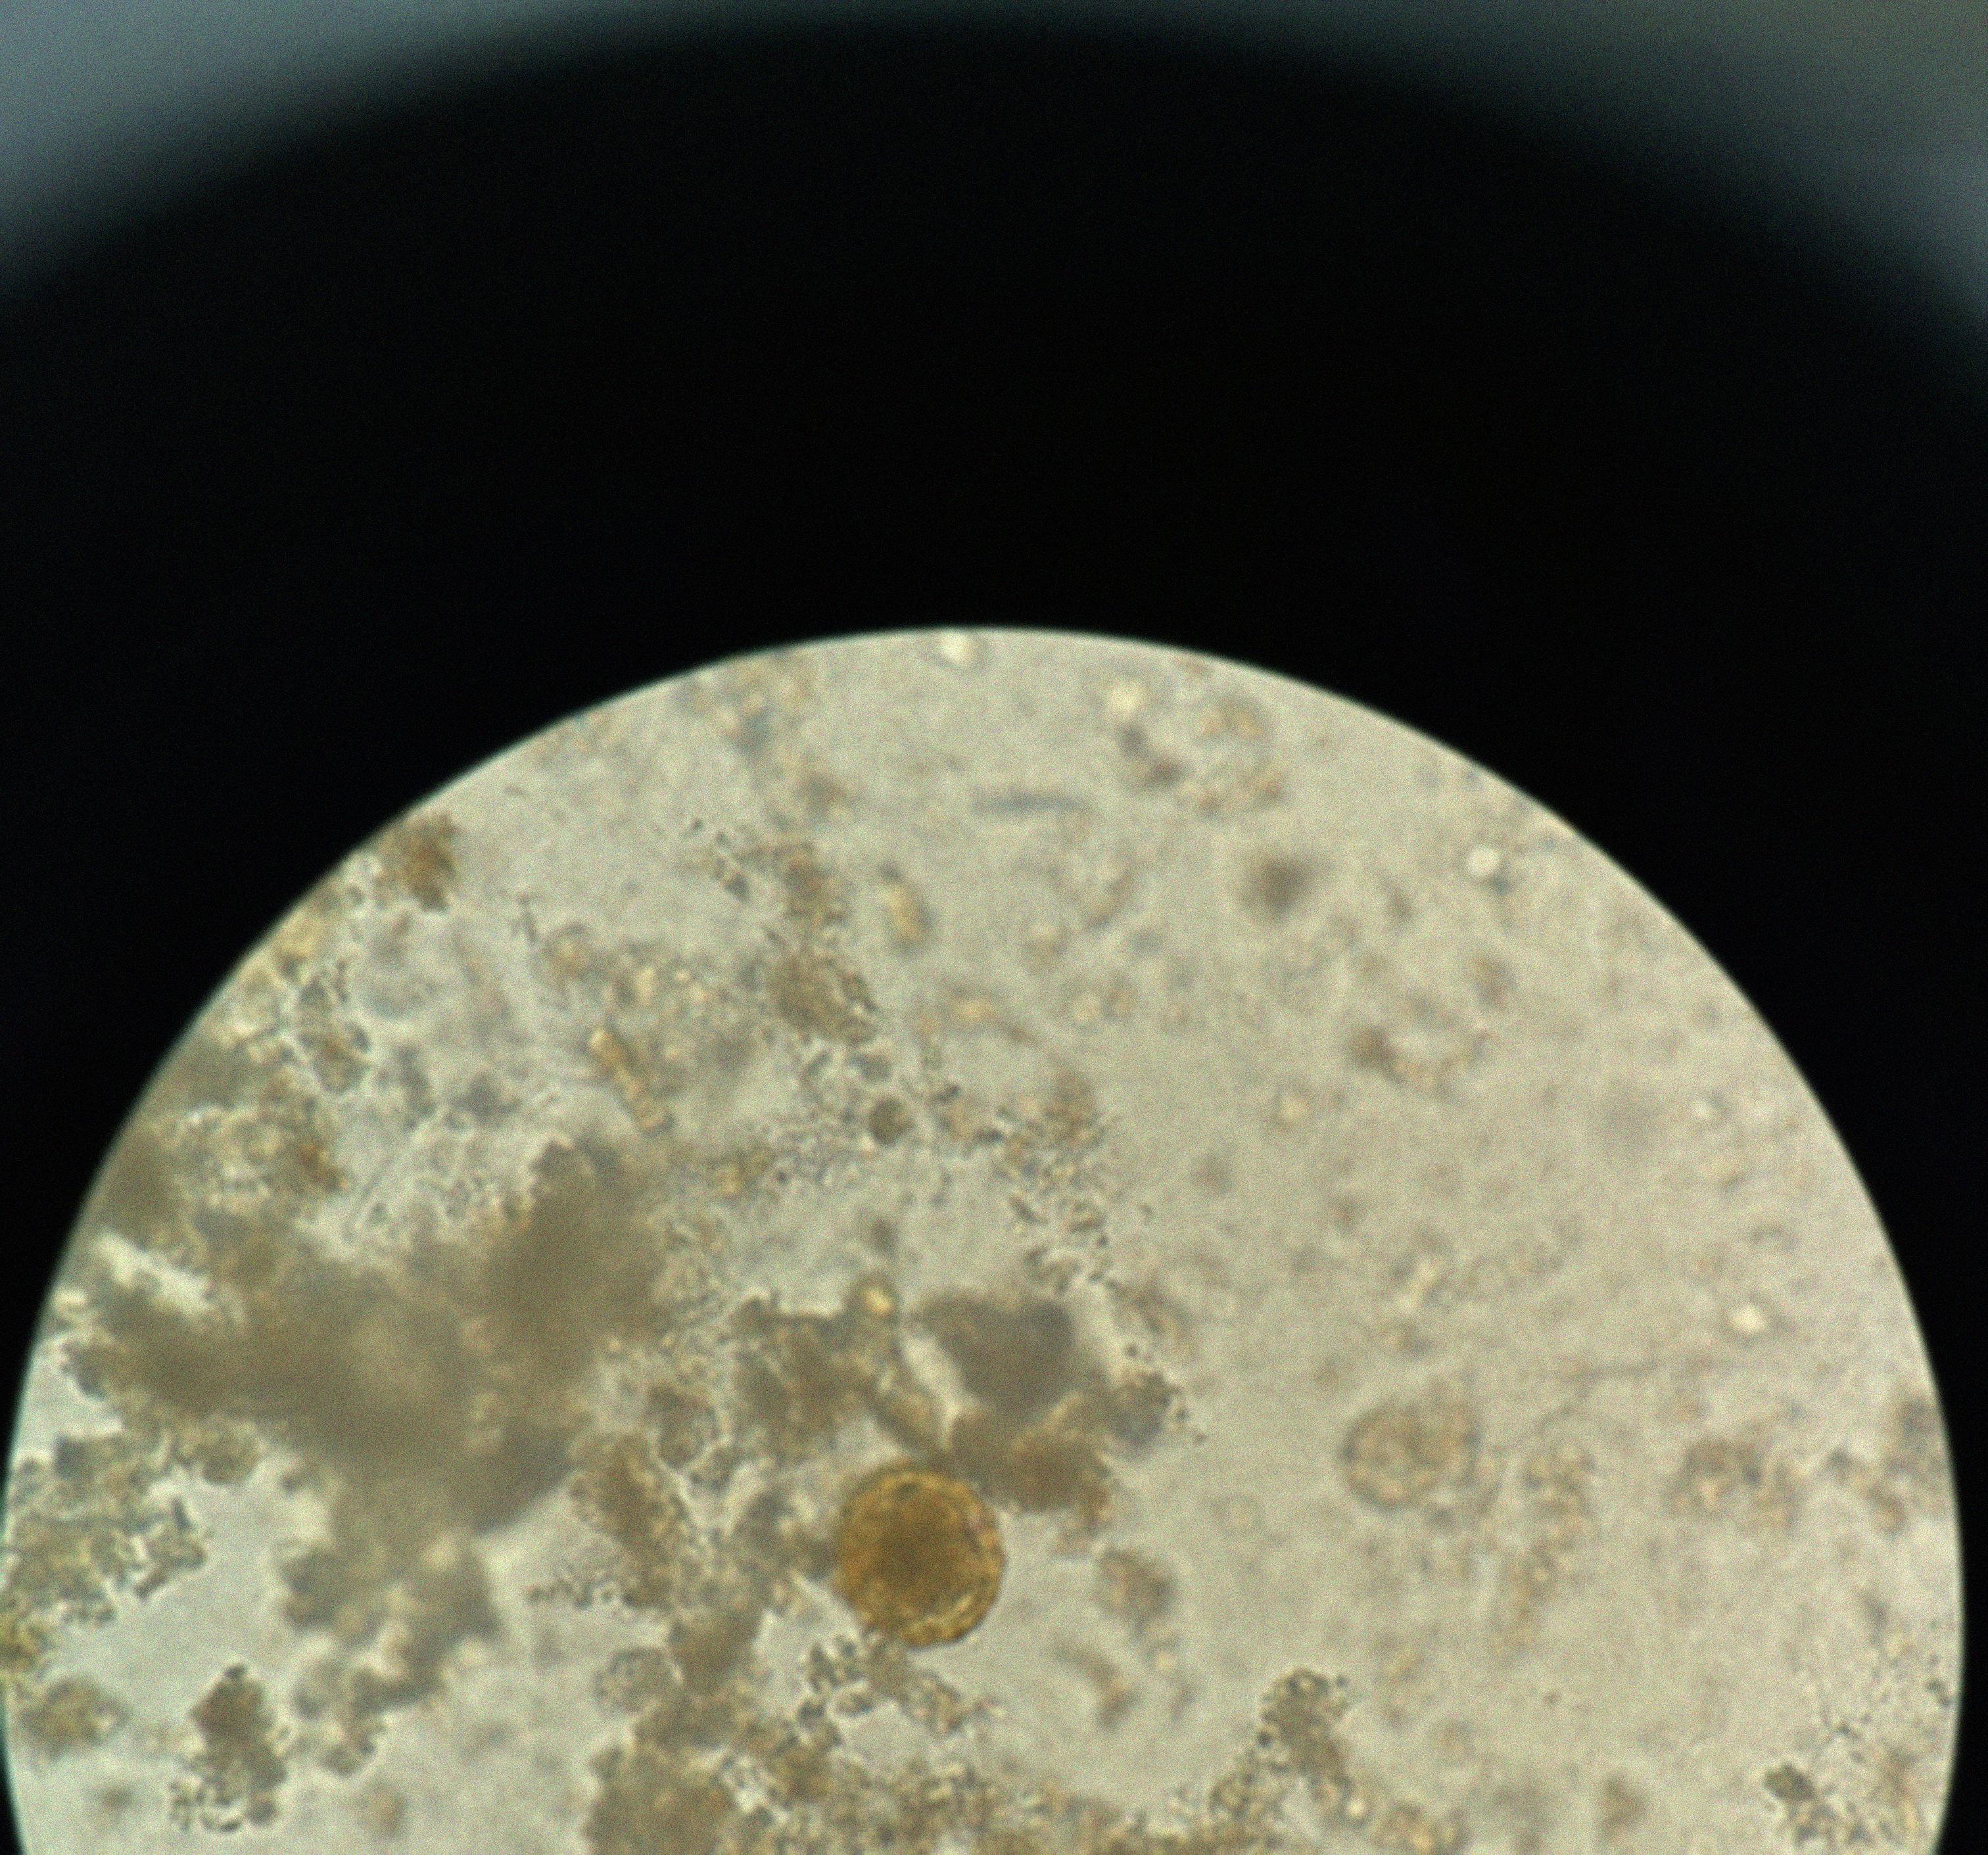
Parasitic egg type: Ascaris lumbricoides